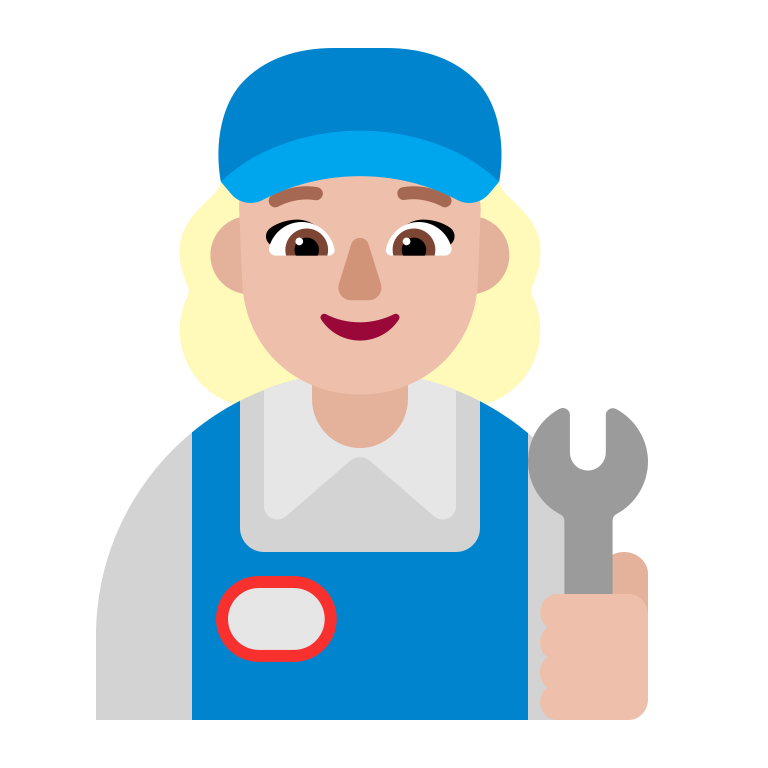
woman mechanic flat  light